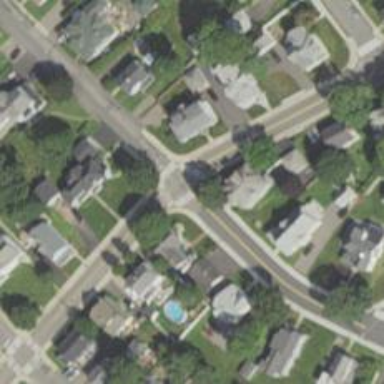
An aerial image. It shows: Marked road crossing.